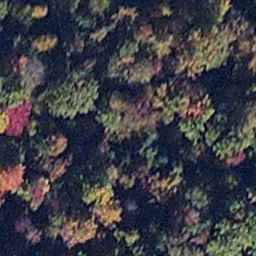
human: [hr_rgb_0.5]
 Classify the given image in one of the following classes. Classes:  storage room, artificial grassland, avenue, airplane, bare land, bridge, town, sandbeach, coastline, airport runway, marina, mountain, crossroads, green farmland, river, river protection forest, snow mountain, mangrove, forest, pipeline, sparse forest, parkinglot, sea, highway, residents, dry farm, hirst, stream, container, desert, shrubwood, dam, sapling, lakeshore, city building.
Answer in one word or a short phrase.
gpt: mangrove